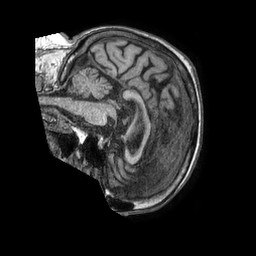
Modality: T1w
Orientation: sagittal
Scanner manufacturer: philips
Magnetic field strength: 1.5 T
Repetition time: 0.007801 s
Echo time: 0.003563 s